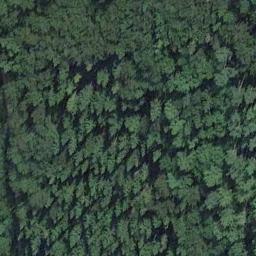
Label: forest